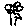
Label: flower